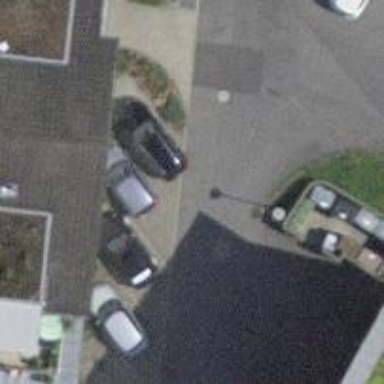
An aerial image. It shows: Residential road with asphalt surface. There are sidewalks on both sides of the road.